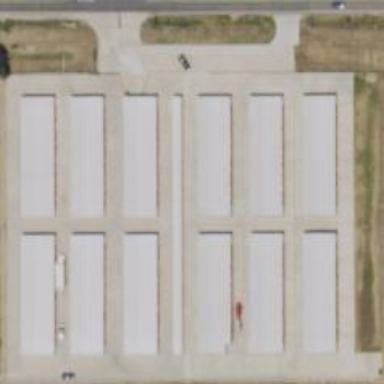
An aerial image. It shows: Commercial area with storage units.